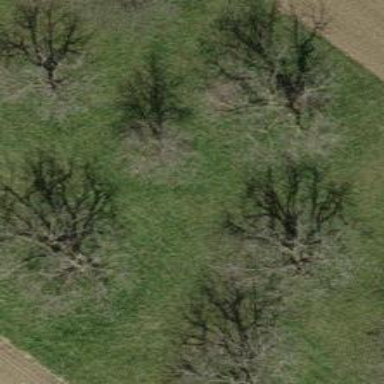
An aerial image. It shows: Mixed leaf-type deciduous tree.